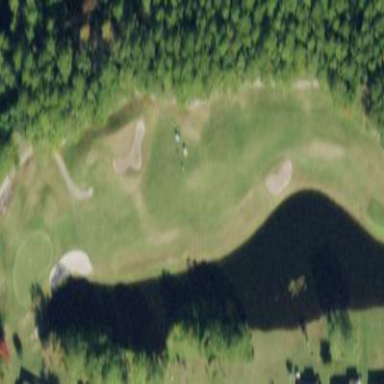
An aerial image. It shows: Water hazard in golf course. The hazard is natural water feature.